Question: '''
- (UITableViewCell *)tableView:(UITableView *)tableView cellForRowAtIndexPath:(NSIndexPath *)indexPath{
if ([BGSearchParameter defaultSearchParameters].fetchedResults.count==0)
{
PO(@([self.tableView numberOfRowsInSection:0]));
PO(@([self tableView:nil numberOfRowsInSection:0]));
PO(@(indexPath.row));
while (false);
}
'''
This is the result
'''
self.tableView numberOfRowsInSection:0]): 20
@([self tableView:nil numberOfRowsInSection:0]): 0
'''
Now, I do not know who call that 'cellForRowAtIndexPath'.
Here is the screenshot

The debuggin windows shows that the main thread somehow call 'cellForRowAtIndexPath'.
I usually fix this issue by returning some random 'UITableViewCell' that's never displayed. Howerver, I think it's a bug.
What functions can call 'cellForRowAtIndexPath' anyway besides tableReload and why it doesn't call
'''
- (NSInteger)tableView:(UITableView *)tableView numberOfRowsInSection:(NSInteger)section{
'''
first?
It seems that my tableView still think there are 20 rows even though there are only 0 rows.
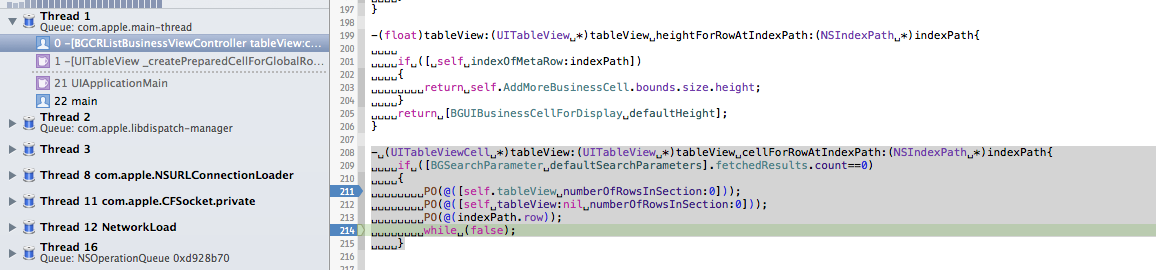
Answer: The issue seems to be your tableview is not refreshing. Please include this line in your code so that it will refersh each time:-
'''
[yourTableView reloadData];
'''